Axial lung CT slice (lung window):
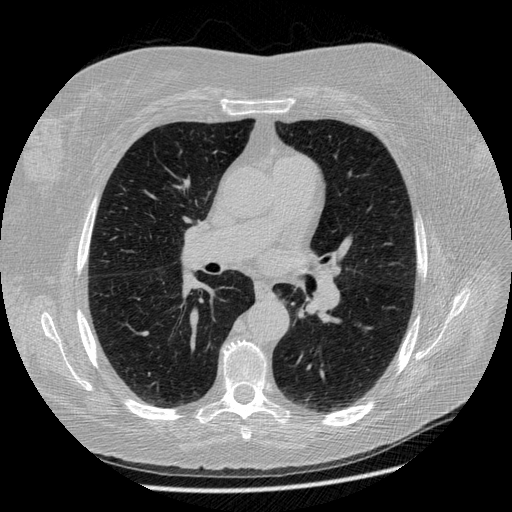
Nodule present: no